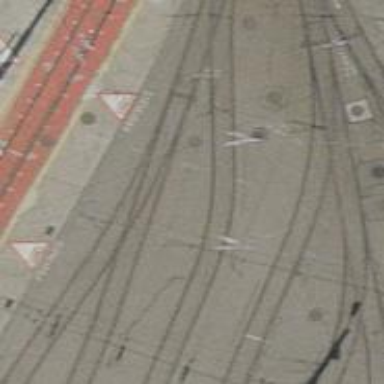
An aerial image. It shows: Tram railway with one track in service yard. The railway is electrified with contact line.